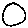
Label: circle